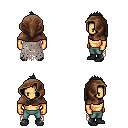
a pixel art fantasy rpg character, male body template, human, tanned skin, gray tattered cape, teal pants, raven mohawk hairstyle, cloth hood, black shoes, four views (front, back, left, right), 2x2 character sprite sheet, small pixel art, hard edges, no anti-aliasing